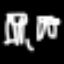
Label: pants